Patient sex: M
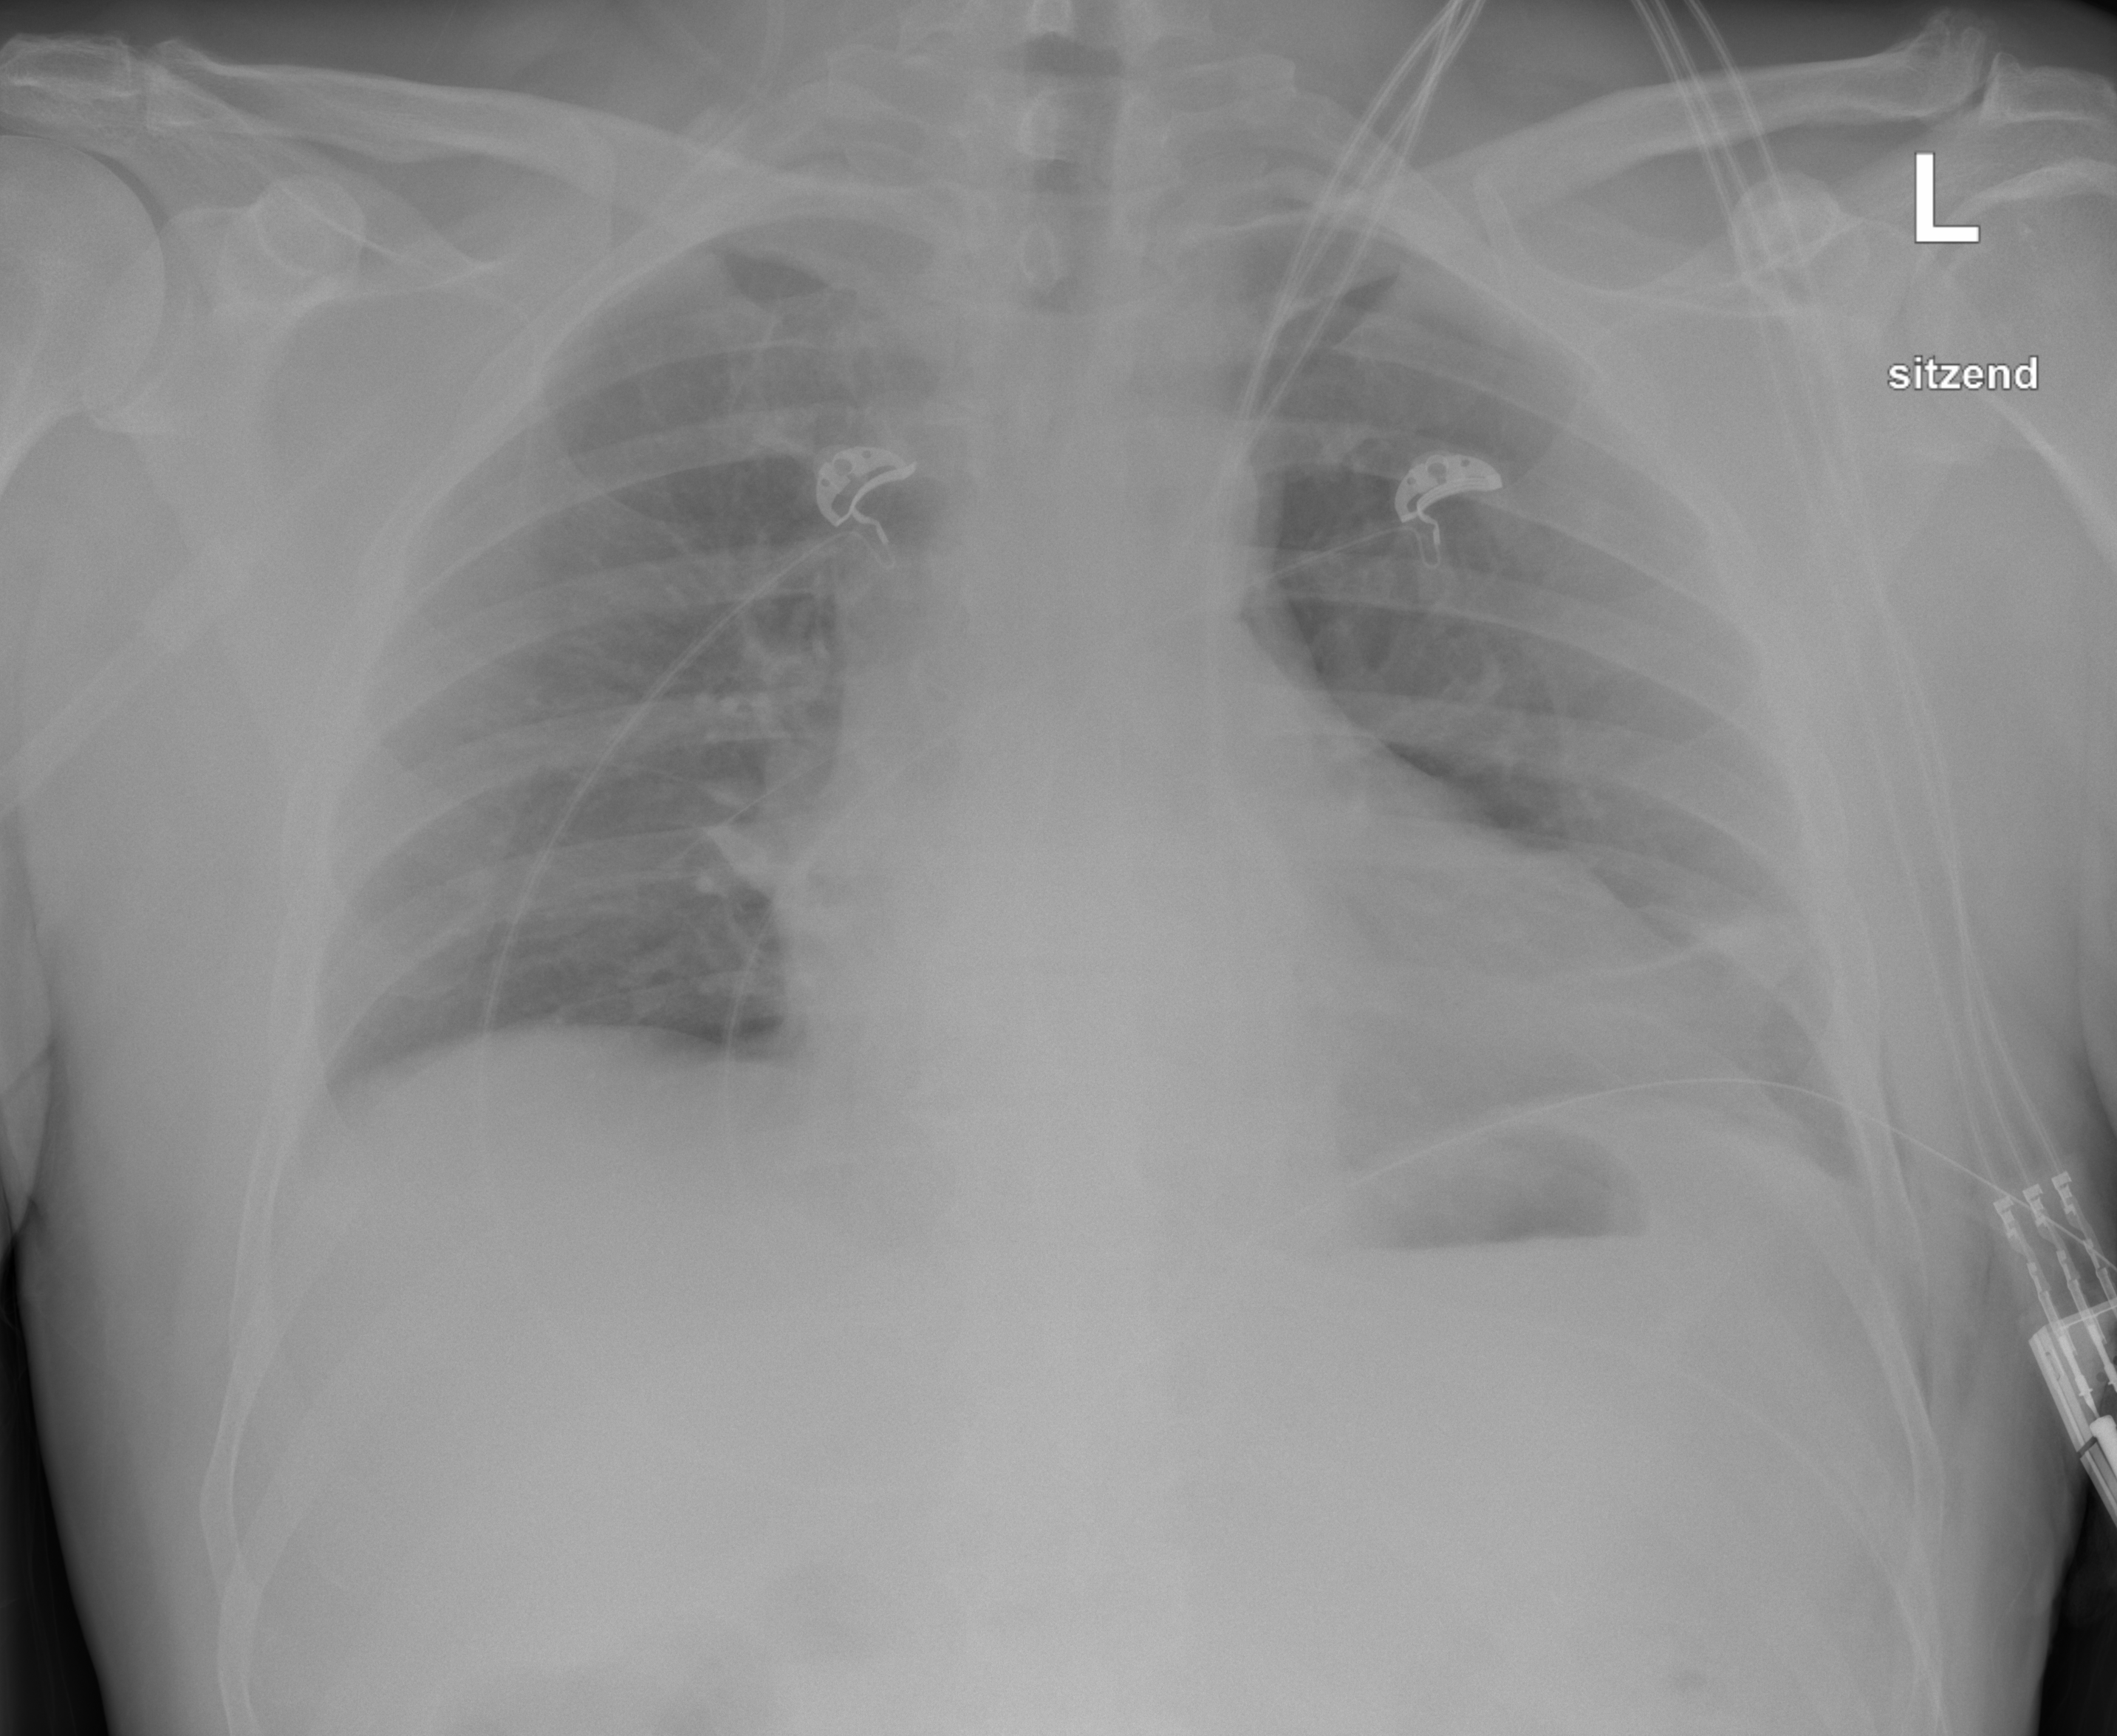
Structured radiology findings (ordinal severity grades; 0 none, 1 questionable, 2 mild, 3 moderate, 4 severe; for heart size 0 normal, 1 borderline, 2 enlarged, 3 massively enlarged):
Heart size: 2
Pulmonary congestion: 0
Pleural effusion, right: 0
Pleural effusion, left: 0
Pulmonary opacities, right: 0
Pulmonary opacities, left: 0
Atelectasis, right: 0
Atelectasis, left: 2